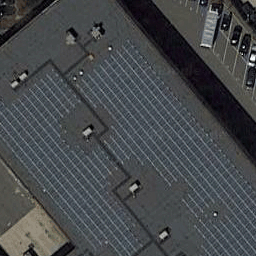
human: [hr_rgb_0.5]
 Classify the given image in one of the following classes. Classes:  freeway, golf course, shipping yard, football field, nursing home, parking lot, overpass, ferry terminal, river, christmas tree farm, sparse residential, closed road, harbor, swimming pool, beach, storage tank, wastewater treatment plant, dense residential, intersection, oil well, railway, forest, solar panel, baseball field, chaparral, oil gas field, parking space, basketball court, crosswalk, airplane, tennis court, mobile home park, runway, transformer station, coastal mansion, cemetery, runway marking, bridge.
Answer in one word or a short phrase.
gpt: solar panel